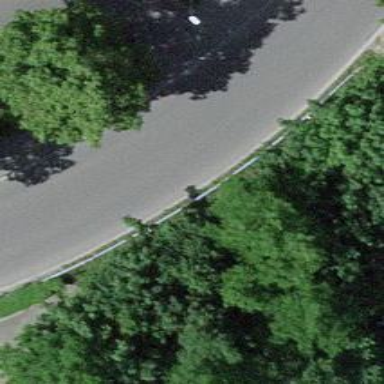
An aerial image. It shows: Left sidewalk along asphalt tertiary road.